Field crop: tomato
Growth stage: 2
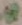
Species: solanum